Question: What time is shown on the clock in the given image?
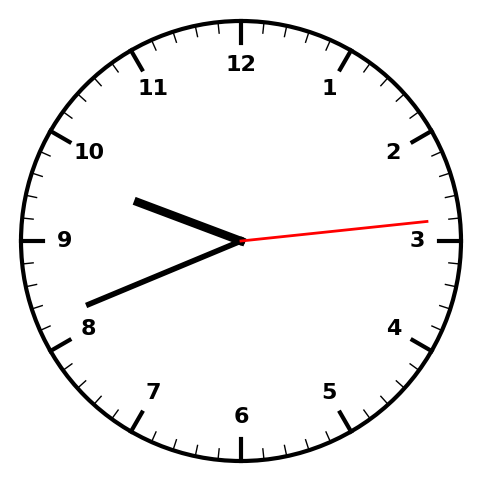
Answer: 09:41:14